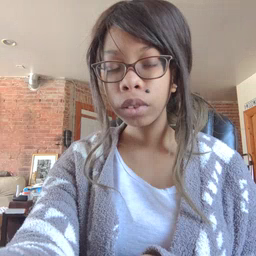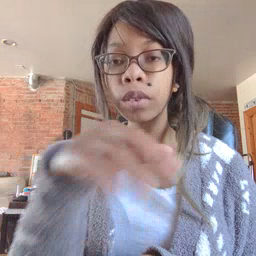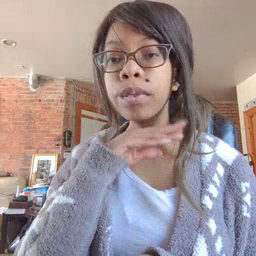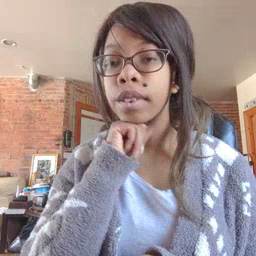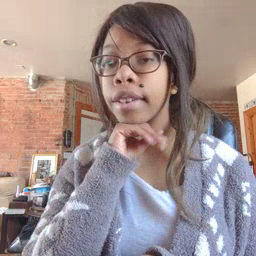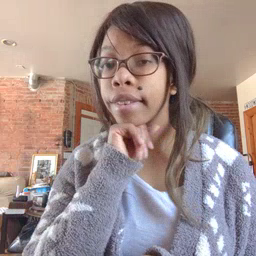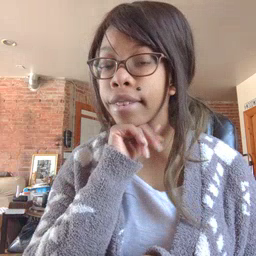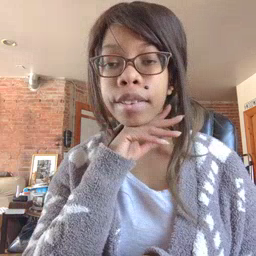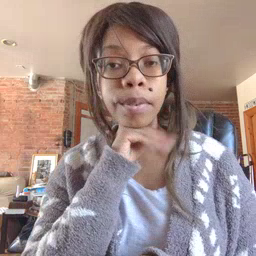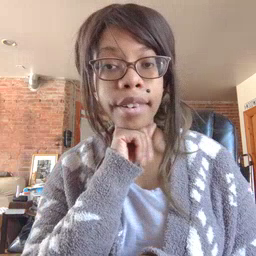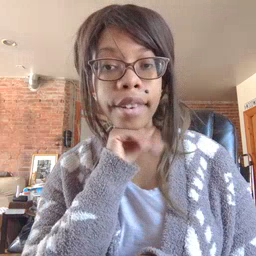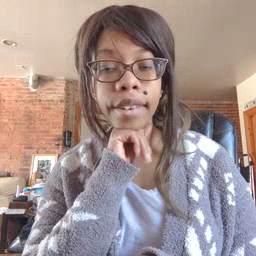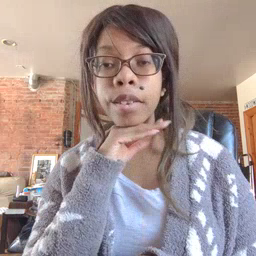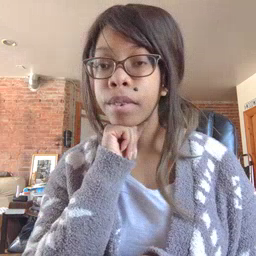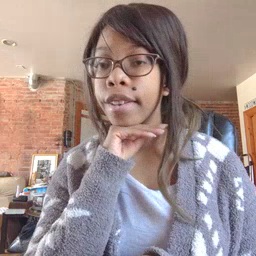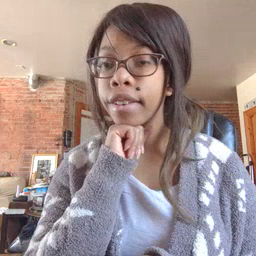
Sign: pig